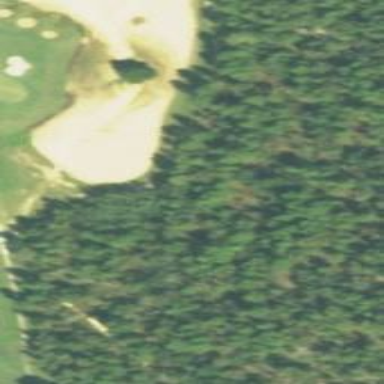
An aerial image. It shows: Sand bunker on golf course.